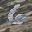
Label: 6